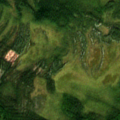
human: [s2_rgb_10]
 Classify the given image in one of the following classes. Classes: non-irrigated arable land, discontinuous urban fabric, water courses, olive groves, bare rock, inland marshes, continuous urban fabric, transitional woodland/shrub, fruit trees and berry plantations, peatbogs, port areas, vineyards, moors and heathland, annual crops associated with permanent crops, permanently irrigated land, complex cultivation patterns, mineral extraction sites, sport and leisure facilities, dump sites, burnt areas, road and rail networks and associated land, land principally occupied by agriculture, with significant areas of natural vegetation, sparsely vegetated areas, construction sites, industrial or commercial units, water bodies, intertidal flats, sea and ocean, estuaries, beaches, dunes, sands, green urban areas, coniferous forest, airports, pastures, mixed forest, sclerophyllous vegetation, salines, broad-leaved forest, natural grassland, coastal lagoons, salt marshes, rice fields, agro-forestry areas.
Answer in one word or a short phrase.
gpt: coniferous forest, mixed forest, transitional woodland/shrub, peatbogs